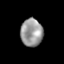
Tissue: lung
Cell type: Epithelial cells
Senescence score: 0.223
Nuclear area (px): 607
Mean DAPI intensity: 151.502